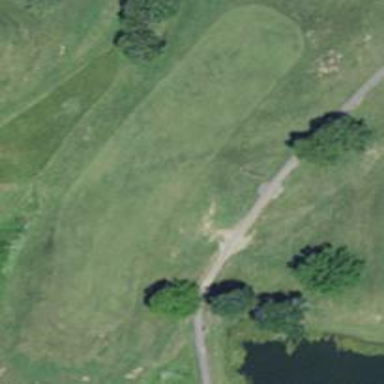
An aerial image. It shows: Golf hole.